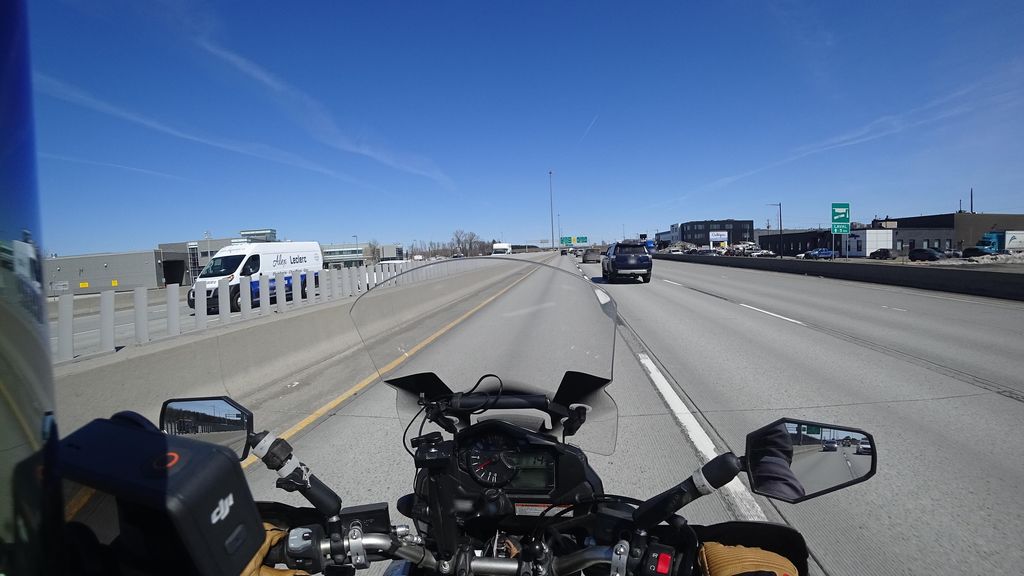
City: quebec_city